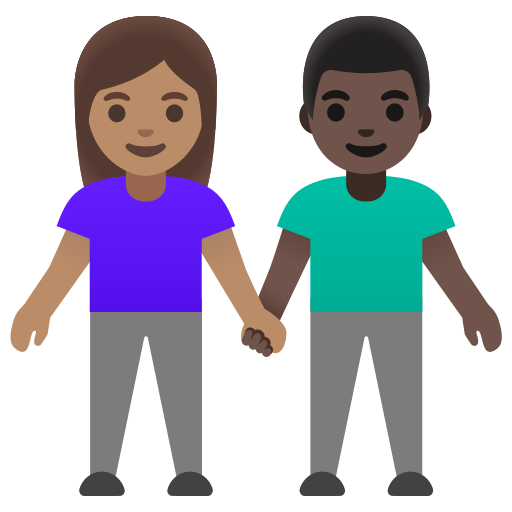
Emoji: 👩🏽‍🤝‍👨🏿